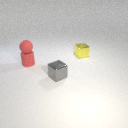
small red rubber cylinder below small red rubber sphere